Question: Can anyone explain this?

what am I doing wrong?
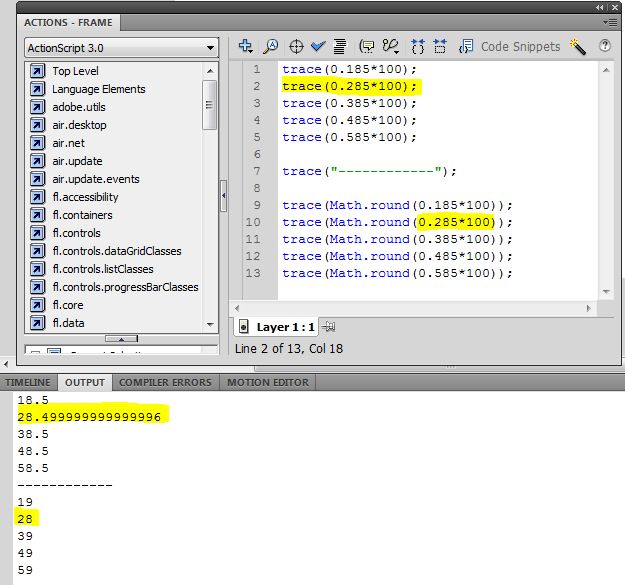
Answer: Math.Round(x:Number) rounds x to the nearest integer value. In your case 28 is the nearest integer value for 28.499999999999996. So here the behavior is correct. What is weird is that 0.285 * 100 is not 28.5, but that is a consequence of the precision of the Number class in as3. Here is a little more information about this and a possible solution:
<URL>
Also you can see this SO question:
<URL>
Hope this helps.